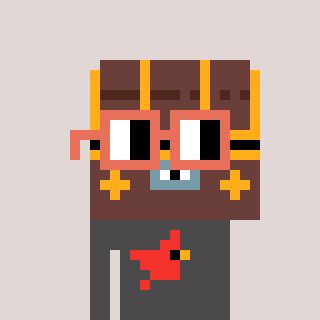
a pixel art character with square orange glasses, a treasure chest-shaped head and a grayscale-colored body on a warm background